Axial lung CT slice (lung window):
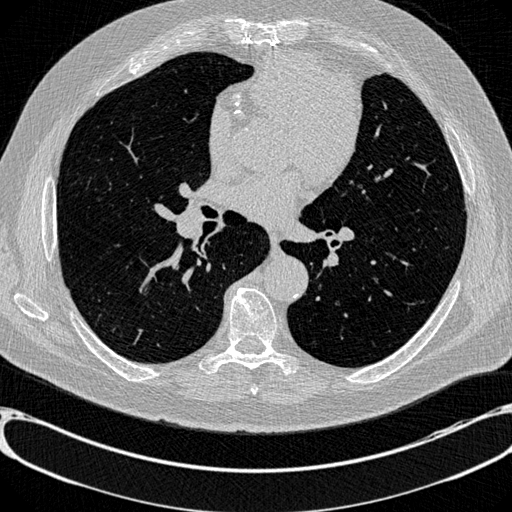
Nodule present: no